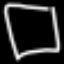
Label: square